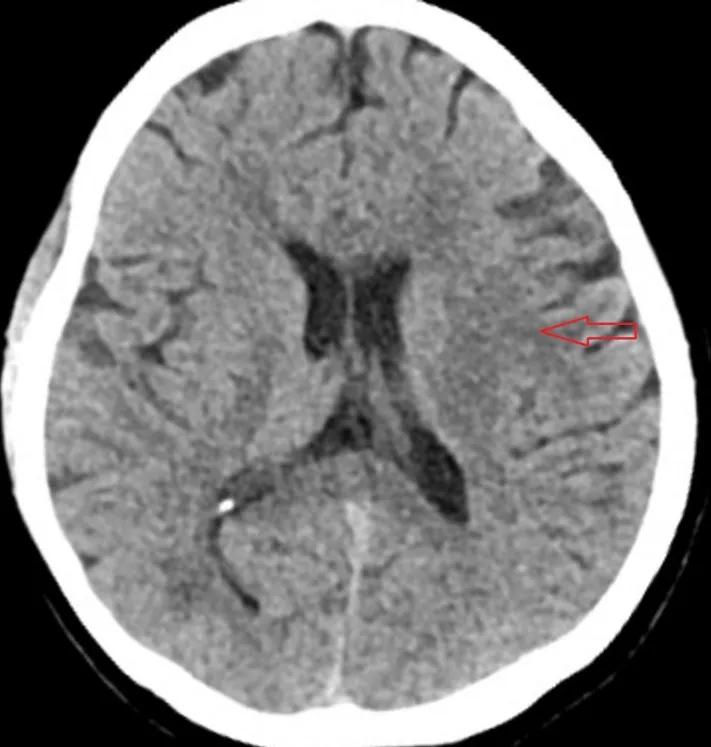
Computed tomography (CT) of the brain of Case 4. CT brain of Case 4 showing a lacunar infarction of the left globus pallidus (red arrow).
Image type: radiology (ct)